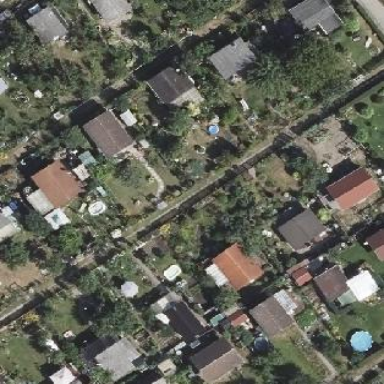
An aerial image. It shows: Plot in the allotments.